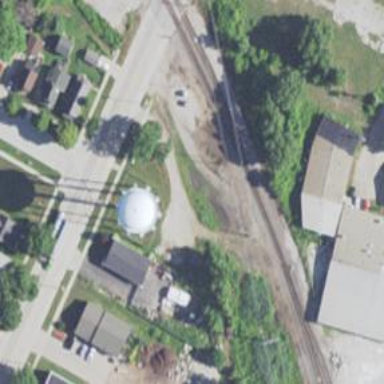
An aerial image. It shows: Water tower that is man-made.